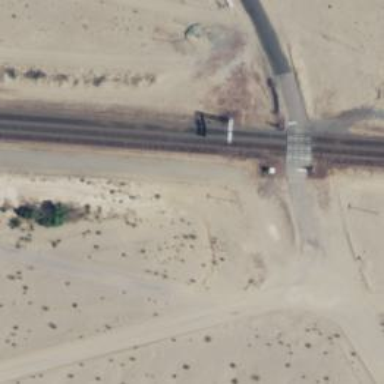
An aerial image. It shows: Railway signal.